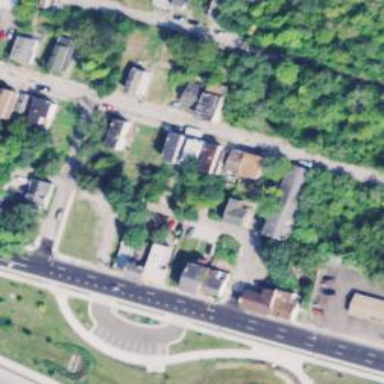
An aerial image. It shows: Residential road.